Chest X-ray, AP view. Patient: 45 years old, sex M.
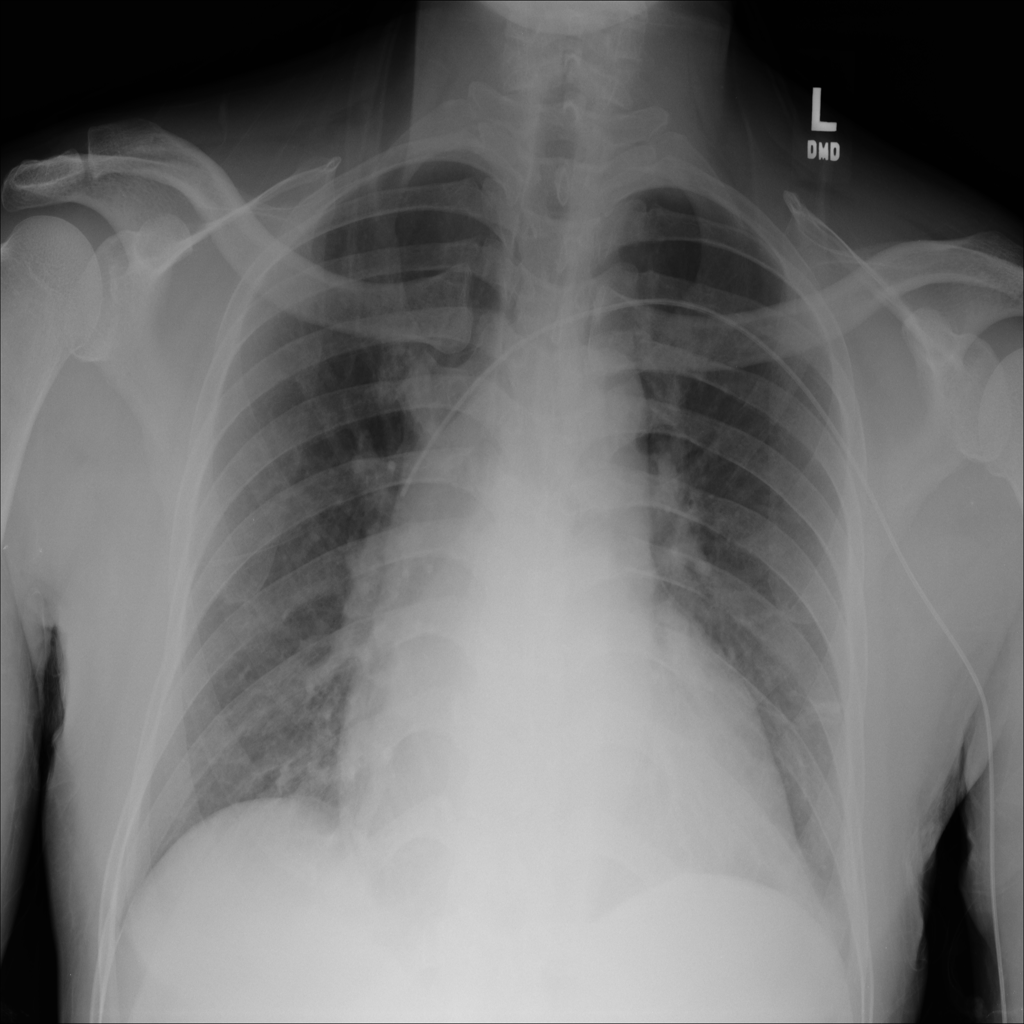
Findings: Cardiomegaly